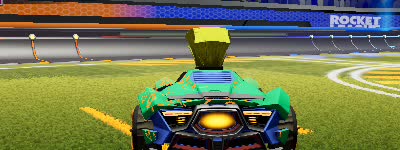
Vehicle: werewolf